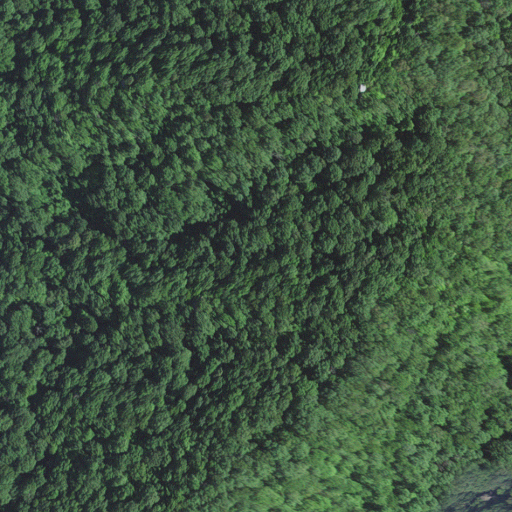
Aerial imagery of cliff(s) in West Virginia named Dowdy Bluff containing deciduous forest and mixed forest